Aerial crown-view tile of a tropical tree (Barro Colorado Island, Panama), acquired 20241216:
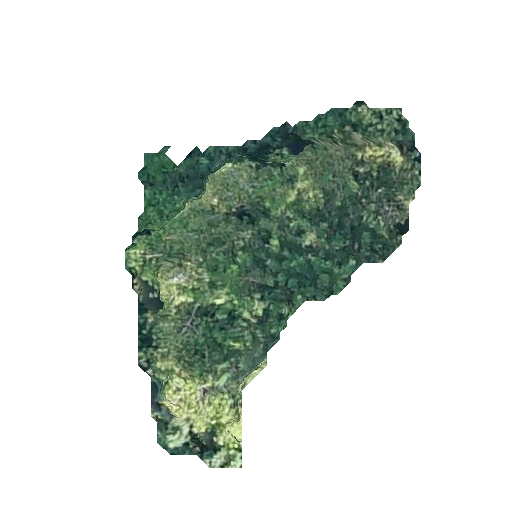
Species: Virola surinamensis
GBIF accepted scientific name: Virola surinamensis
Crown area: 88.566 m²